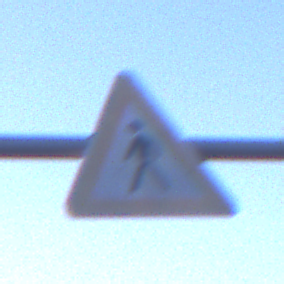
Verkehrszeichen: FussgaengerRechts
Umgebung: Outdoor, Nature
Tageszeit: SunriseSunset
Wetter: Clear
Licht: Natural
Jahreszeit: NotSpecified
Kontrast: LowContrast